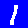
Digit: 1